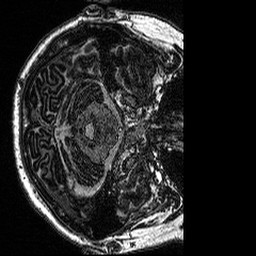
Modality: MP2RAGE
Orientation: axial
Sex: male
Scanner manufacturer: siemens
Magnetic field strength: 3 T
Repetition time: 5 s
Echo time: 0.00292 s